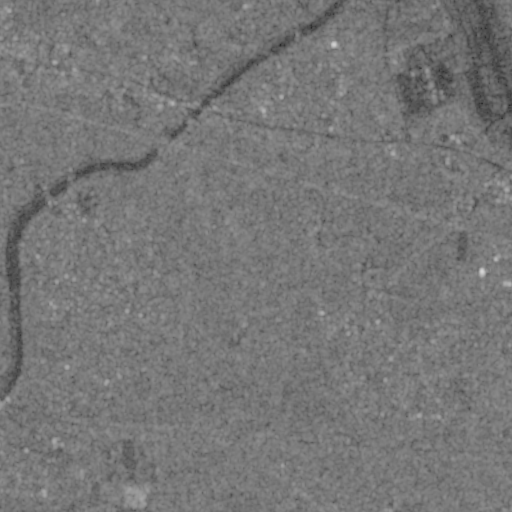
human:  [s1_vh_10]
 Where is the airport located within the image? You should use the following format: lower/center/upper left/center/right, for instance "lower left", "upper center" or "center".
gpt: The airport is located in the upper right of the image.
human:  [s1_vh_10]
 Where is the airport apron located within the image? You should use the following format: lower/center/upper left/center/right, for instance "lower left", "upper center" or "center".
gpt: The airport apron is located in the upper right of the image.
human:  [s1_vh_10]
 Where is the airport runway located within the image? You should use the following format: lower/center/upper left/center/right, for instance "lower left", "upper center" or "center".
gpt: The airport runway is located in the upper right of the image.
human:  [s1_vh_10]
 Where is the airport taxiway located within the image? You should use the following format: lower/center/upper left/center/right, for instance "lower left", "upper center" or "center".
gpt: The airport taxiway is located in the upper right of the image.
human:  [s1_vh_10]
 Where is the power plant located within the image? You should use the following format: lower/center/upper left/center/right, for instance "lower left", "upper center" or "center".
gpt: There is no power plant in the image.

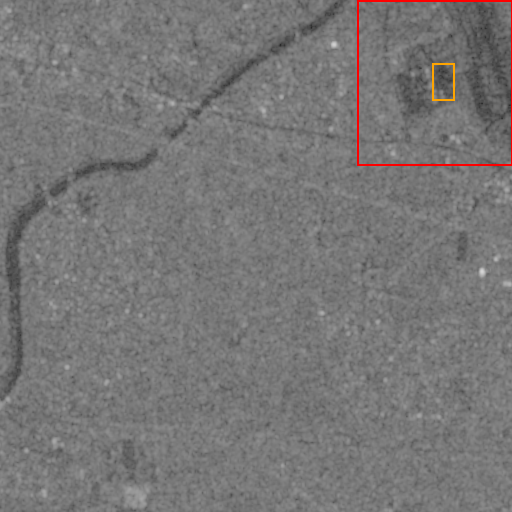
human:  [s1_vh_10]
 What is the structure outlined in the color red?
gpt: The structure outlined in red is an airport.
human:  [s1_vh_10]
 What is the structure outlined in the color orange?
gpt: The structure outlined in orange is an airport apron.
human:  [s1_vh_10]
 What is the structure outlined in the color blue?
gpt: There is no blue outline.